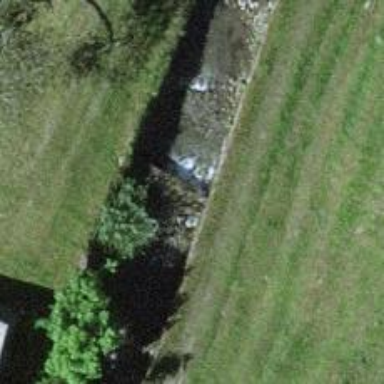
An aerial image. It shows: Check dam at location with retaining wall.